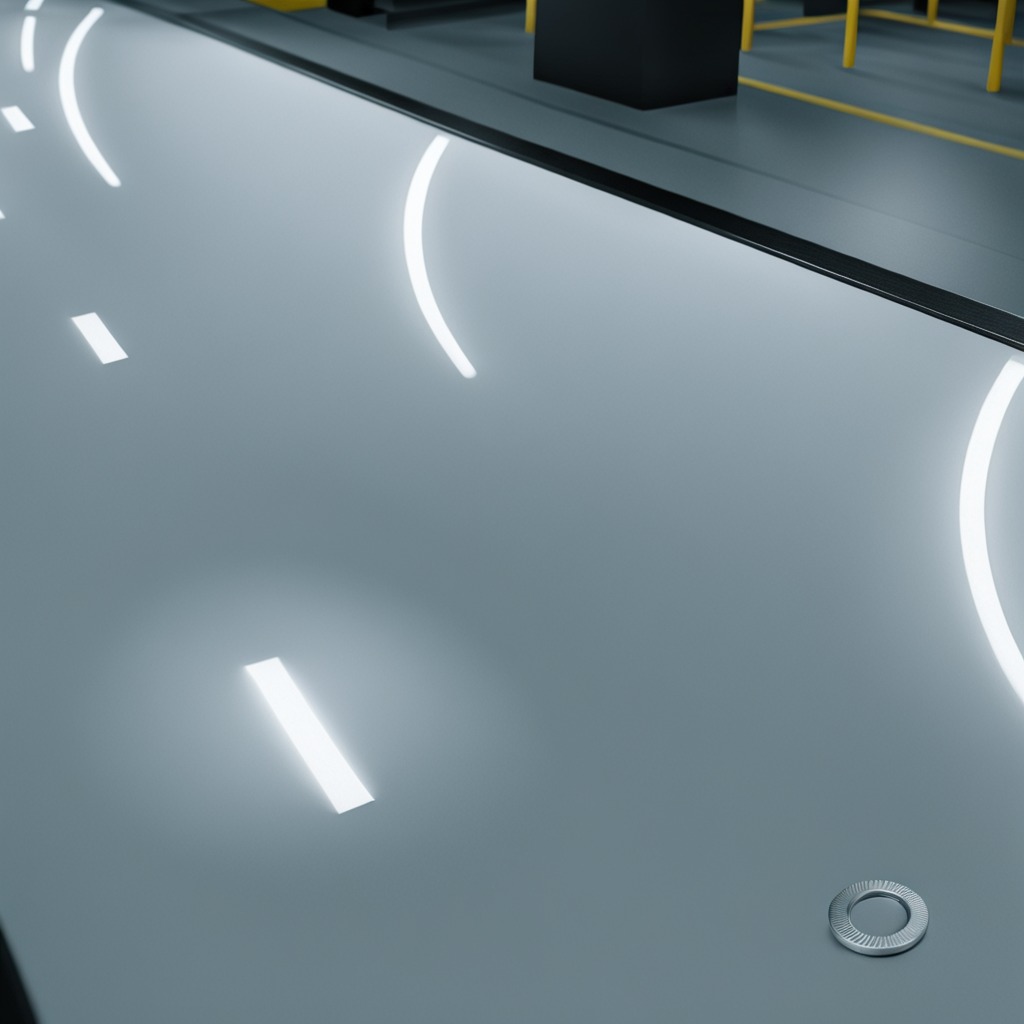
A flat metal washer is lying on a high-gloss table in a ship maintenance bay industrial lighting.